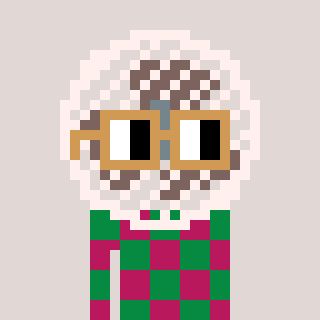
a pixel art character with square brown glasses, a fan-shaped head and a darkpink-colored body on a warm background